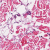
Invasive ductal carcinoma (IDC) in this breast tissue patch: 0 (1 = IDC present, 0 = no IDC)